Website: ulta-beauty
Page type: billing-address
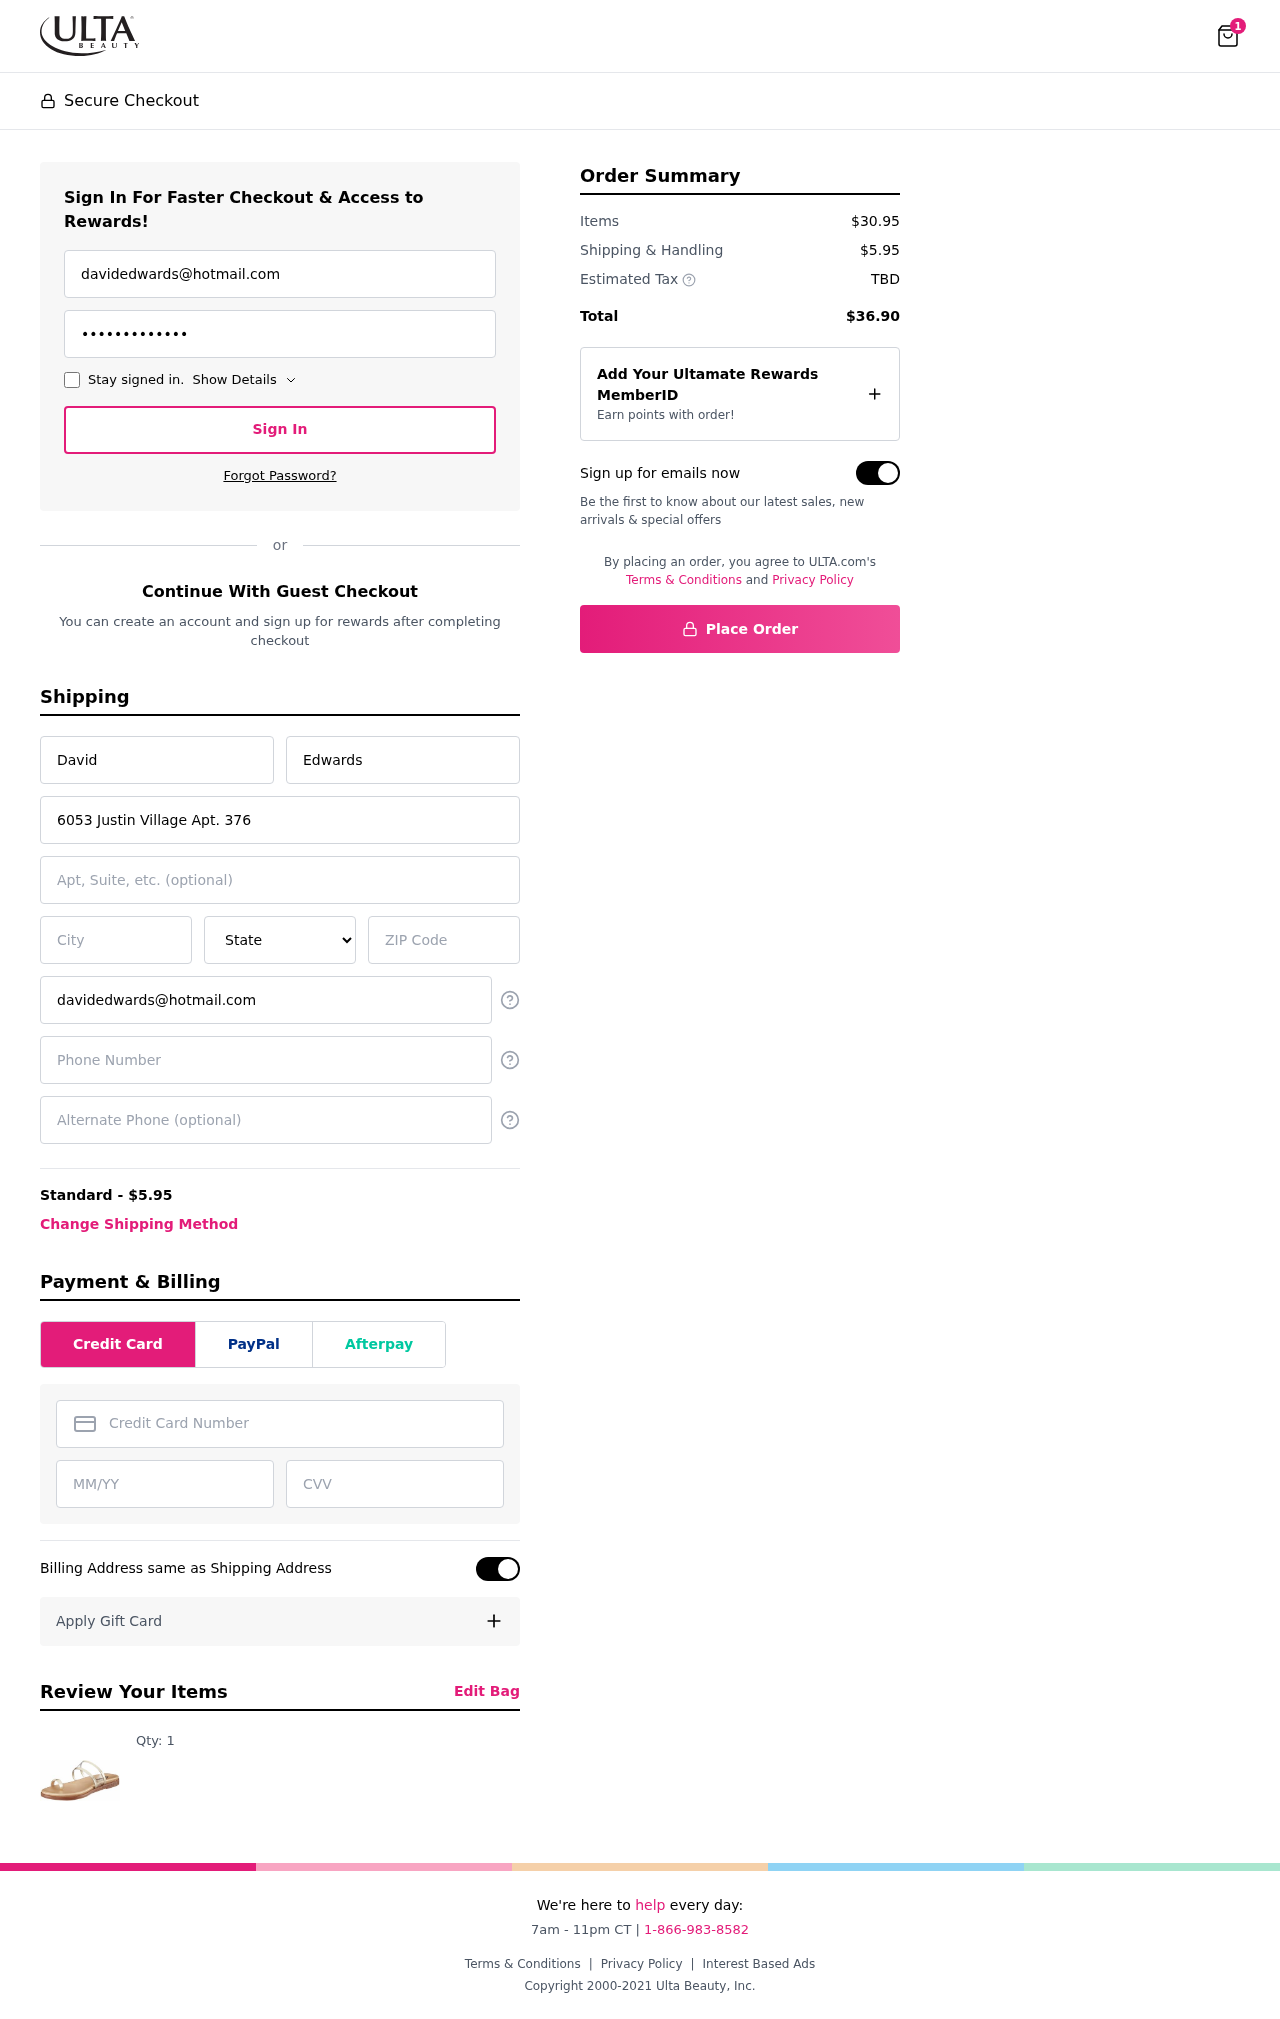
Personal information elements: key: PII_STATE
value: Maine
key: PII_EMAIL
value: davidedwards@hotmail.com
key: PII_FIRSTNAME
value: David
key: PII_LASTNAME
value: Edwards
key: PII_STREET
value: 6053 Justin Village Apt. 376
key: PII_CITY
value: New Tylermouth
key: PII_POSTCODE
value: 07806
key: PII_PHONE
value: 9542029157
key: PII_ALT_PHONE
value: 9208549749
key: PII_CARD_NUMBER
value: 6011 9886 9980 7418
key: PII_CARD_EXPIRY
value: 01/30
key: PII_CARD_CVV
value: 675
Product elements: key: PRODUCT1_QUANTITY
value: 1
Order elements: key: ORDER_NUM_ITEMS
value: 1
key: ORDER_SHIPPING_COST
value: $5.95
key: ORDER_SUBTOTAL
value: $30.95
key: ORDER_TOTAL
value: $36.90